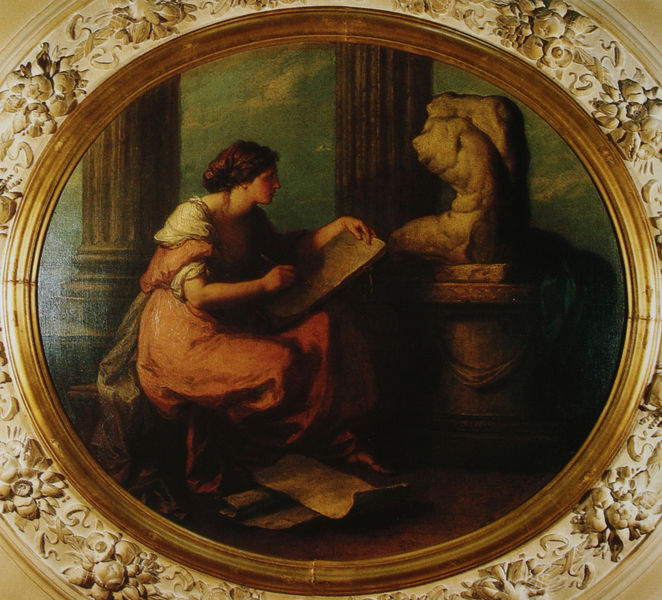
Titel: Die Zeichnung
Künstler: Angelika Kauffmann
Standort: London
Institution: Royal Academy of Arts
Schlagwörter: akt, blau, blätter, dunkel, feder, gemälde, hand, himmel, schatten, umhang, wolken, gelb, grün, landschaft, mädchen, sitzen, blumen, braun, frau, frisur, grau, haar, hell, hintergrund, holz, hut, hüte, kleid, kopfbedeckungen, licht, marmor, profil, rücken, schwarz, skizze, säule, säulen, vordergrund, weiss, zeichnung, blick, blüten, rose, rot, tuch, wolke, beige, muster, rock, hemd, mütze, mützen, arm, arme, barock, falten, gesicht, halten, rahmen, sockel, stein, goldrahmen, hände, portrait, porträt, öl, spiegelung, boden, figur, gewand, gold, haare, mantel, sitzend, blatt, pflanze, pflanzen, hübsch, renaissance, rosa, arbeit, kreis, oval, rund, rundbild, tondo, skulptur, statue, kopfbedeckung, papier, papiere, liegen, modell, studie, übung, berge, farbe, bank, füsse, haarband, kopftuch, muskeln, büste, ornamente, malerin, hochgesteckt, stuck, junge frau, plastik, plinthe, podest, ölfarbe, antike, fuss, vergoldet, torso, künstler, fliesen, fliese, allegorie, künstlerin, malen, stift, kapitell, korpus, firnis, zeichnen, männliche figur, schreiben, antik, muskel, deckengemälde, museum, basis, zierde, block, skizzen, malbrett, vertieft, zeichner, kauffmann, rondo, belvedere, barberini, malend, zeichnerin, zeichenblatt, skizzieren, ornamnete, stuckatur, skizzenblock, abzeichnen, antikenstudium, zeichnende, kokf, malerim, männlicher torso, torso von belvedere, spüiegel, toso, rold, golen